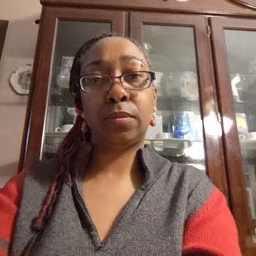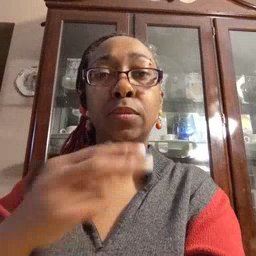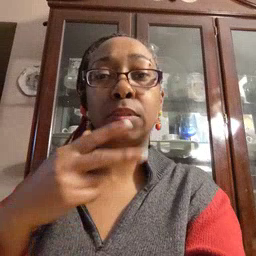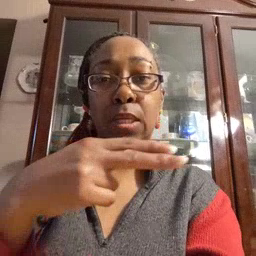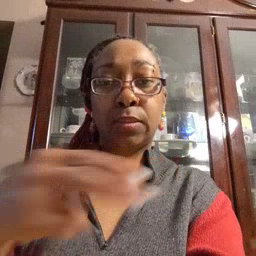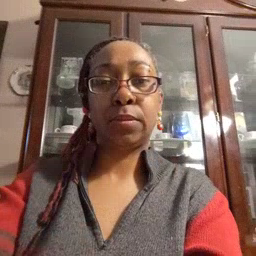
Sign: cut